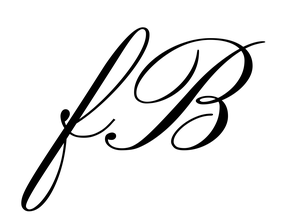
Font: PinyonScript-Regular